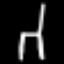
Label: chair